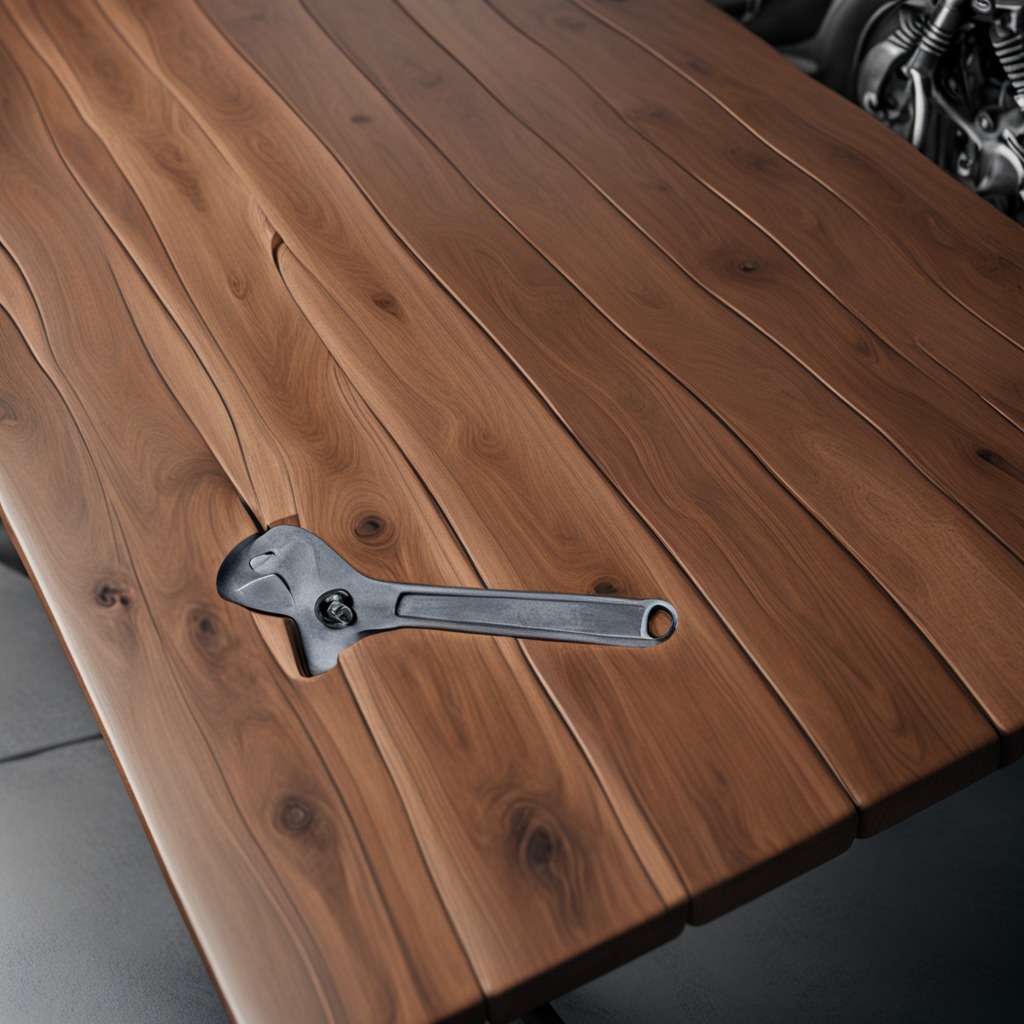
An wrench is lying on the wooden table in the vintage motorcycle garage.